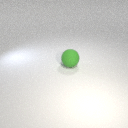
large green rubber sphere